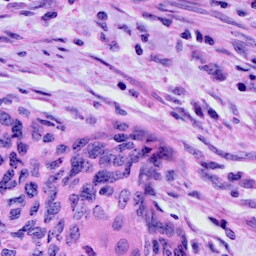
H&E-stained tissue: Cervix